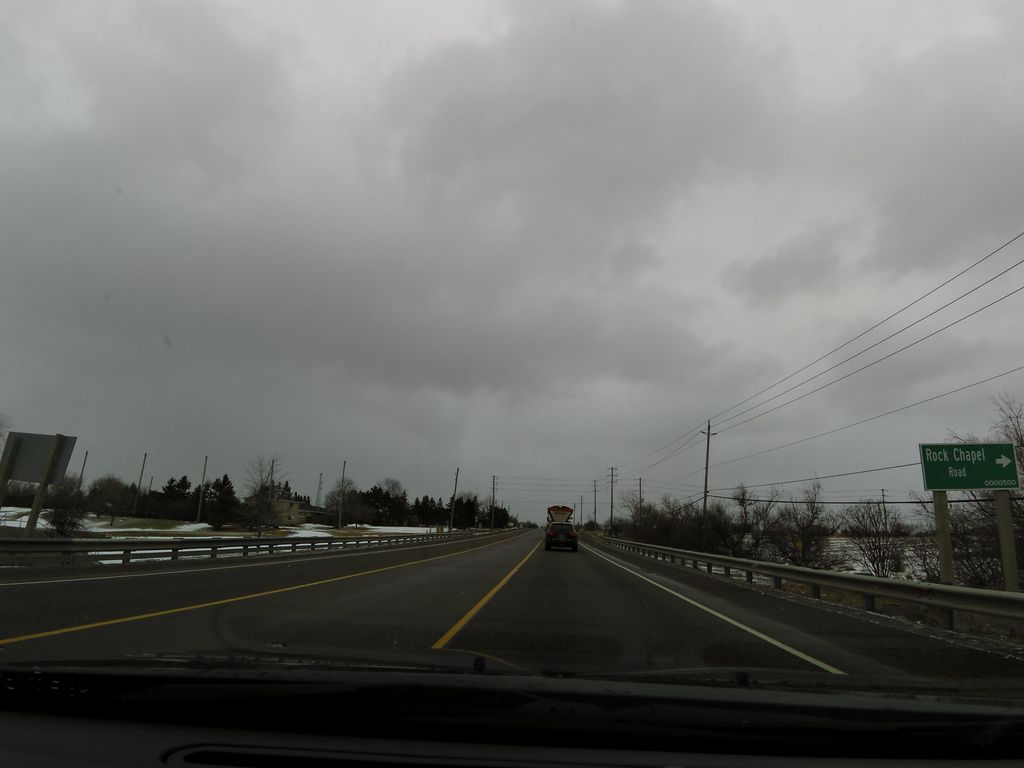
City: hamilton